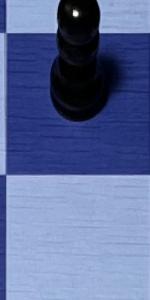
Label: Empty